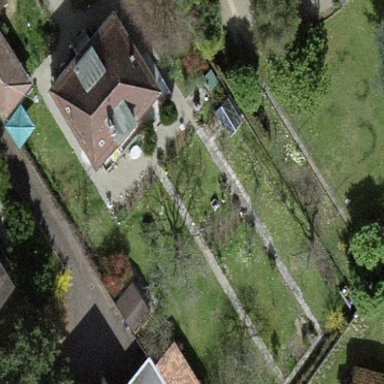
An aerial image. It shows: Garden enclosed by fence.